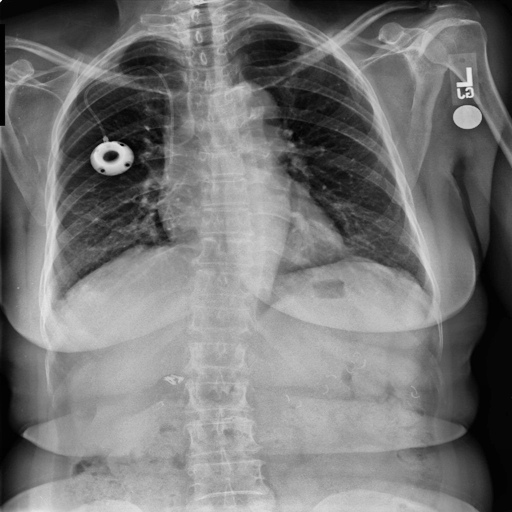
Finding: NORMAL